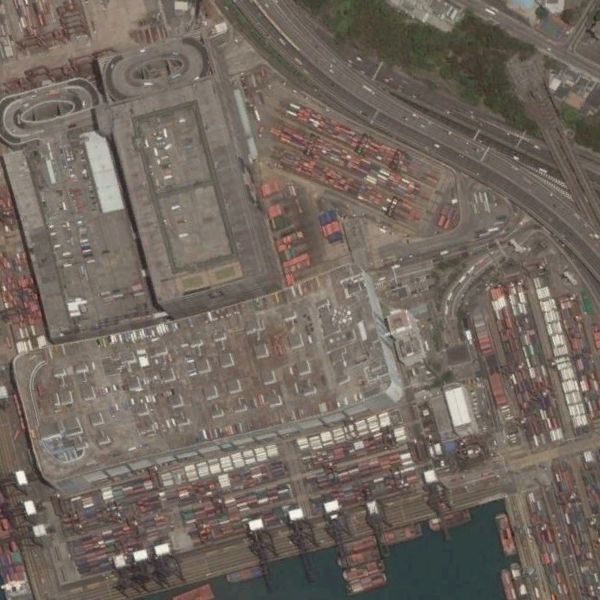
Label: Industrial